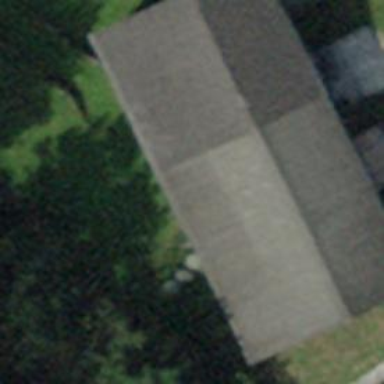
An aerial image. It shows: Rural barn.